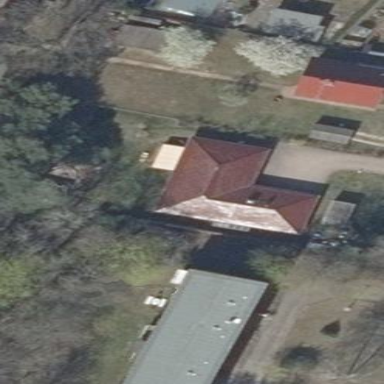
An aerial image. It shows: Detached building with hipped roof.